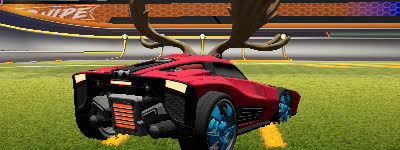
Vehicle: breakout